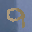
Label: 9